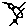
Label: bird